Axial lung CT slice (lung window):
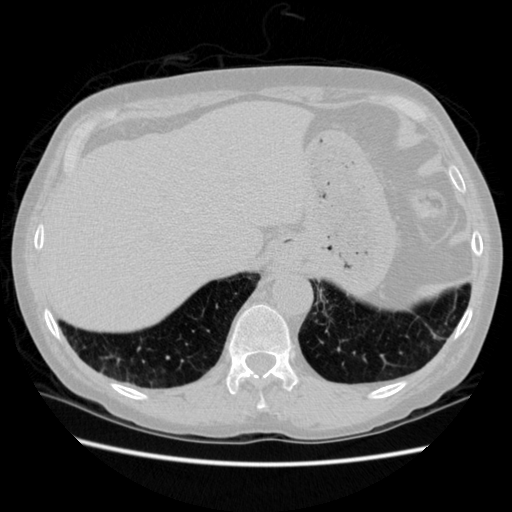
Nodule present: no